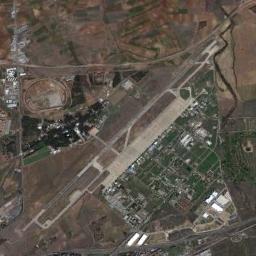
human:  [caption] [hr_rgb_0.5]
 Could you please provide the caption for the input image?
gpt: There are two crossing runways here .

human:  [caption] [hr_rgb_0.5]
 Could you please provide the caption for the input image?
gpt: There is an airport surrounded by many houses and fields .

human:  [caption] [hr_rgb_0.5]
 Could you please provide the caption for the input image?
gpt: A complex airport with many runways and buildings is surrounded by a brown and green farmland .

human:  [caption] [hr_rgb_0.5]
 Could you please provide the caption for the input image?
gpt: An airport with some parallel runways in the vacant lot and the lawn with some buildings beside .

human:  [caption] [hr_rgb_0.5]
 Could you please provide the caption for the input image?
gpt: There are straight roads in the airport .